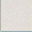
Piece: xx